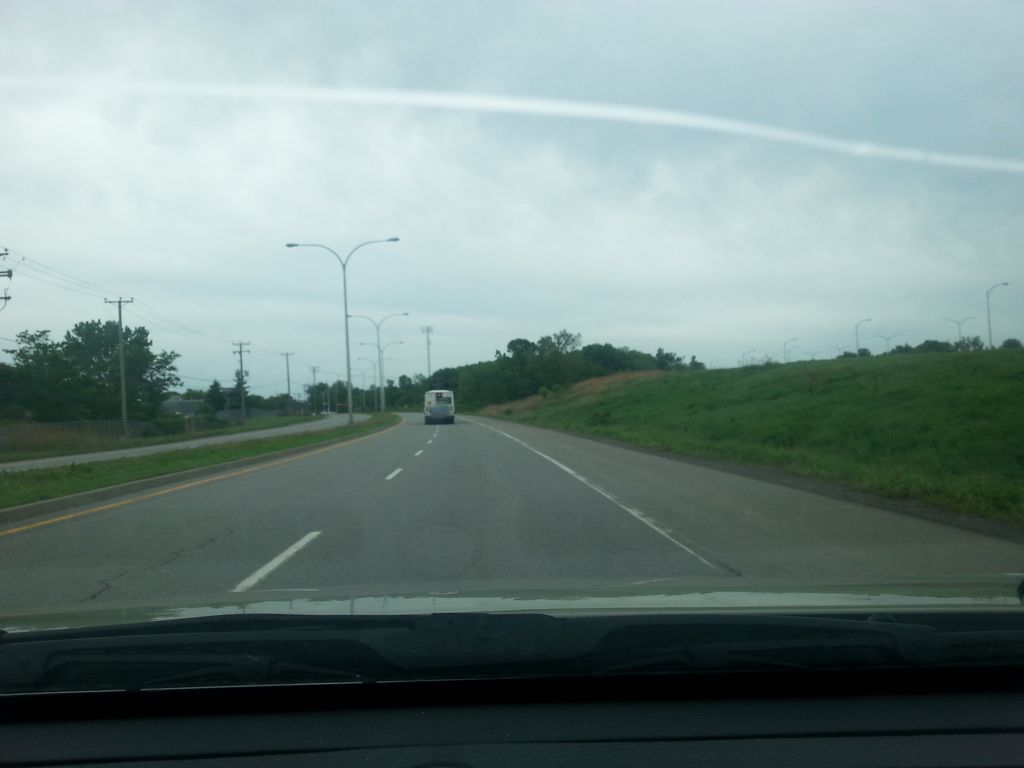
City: montreal